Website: lowes
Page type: store-pickup
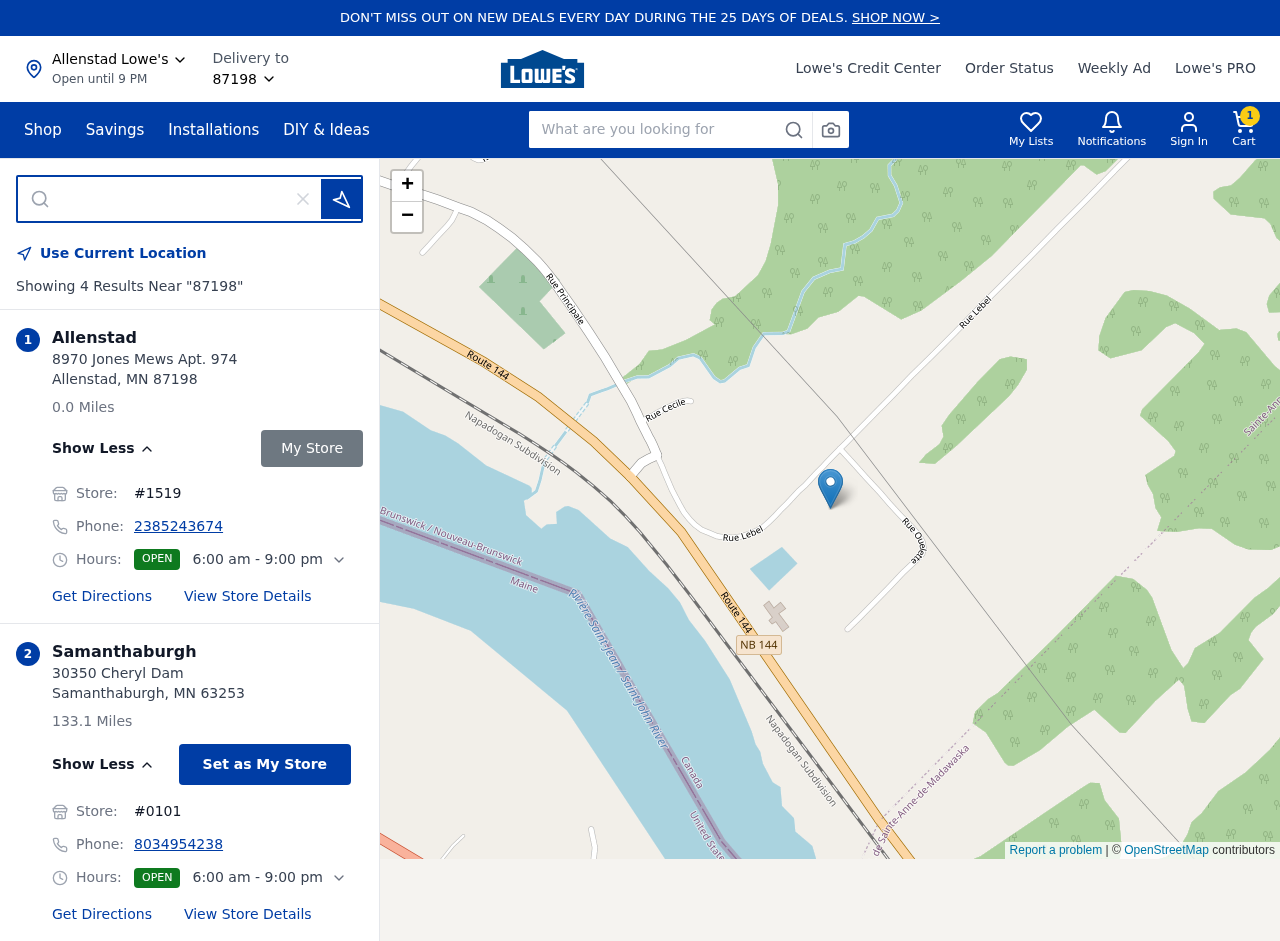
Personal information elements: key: PII_CITY
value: Allenstad
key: PII_CITY2
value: Samanthaburgh
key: PII_LOCATION1_STREET
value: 8970 Jones Mews Apt. 974
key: PII_LOCATION2_POSTCODE
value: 63253
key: PII_LOCATION2_STREET
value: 30350 Cheryl Dam
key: PII_PHONE
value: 2385243674
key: PII_PHONE_ALT
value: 8034954238
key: PII_POSTCODE
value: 87198
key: PII_STATE_ABBR
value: MN
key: PII_POSTCODE3
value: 87198
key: PII_POSTCODE_FULL
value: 87198
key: PII_POSTCODE_NUMERIC
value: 87198
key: PII_STATE_ABBR2
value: MN
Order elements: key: ORDER_NUM_ITEMS
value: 1
Search elements: key: HEADER_SEARCH
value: What are you looking for
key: SEARCH_STORE_LOCATION
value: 87198